Question: I'm trying to perform a 3D rotation on a UIView layer using 'CATransform3DMakeRotation'. I'm confused as to why this simple example doesn't show the perspective, but looks squished instead. I can get the rotation to work when using 'CATransform3DRotate', but I don't want to rotate by, I want to rotate to. Thanks.
'''
- (BOOL)application:(UIApplication *)application didFinishLaunchingWithOptions:(NSDictionary *)launchOptions
{
self.window = [[UIWindow alloc] initWithFrame:[[UIScreen mainScreen] bounds]];
UIView *newView = [[UIView alloc] initWithFrame:CGRectMake(100, 100, 100, 100)];
[newView setBackgroundColor:[UIColor orangeColor]];
UILabel *newLabel = [[UILabel alloc] initWithFrame:CGRectMake(10, 10, 50, 20)];
[newLabel setText:@"Hello"];
[newView addSubview:newLabel];
[self.window addSubview:newView];
CALayer *layer = newView.layer;
CATransform3D perspective = CATransform3DMakeRotation(1.0, 0, 1, 0);
perspective.m34 = -1 / 500;
layer.anchorPoint = CGPointMake(1.0, 0.5);
layer.zPosition = 99;
layer.transform = perspective;
self.window.backgroundColor = [UIColor whiteColor];
[self.window makeKeyAndVisible];
return YES;
}
'''
Here is a screenshot of what it looks like:

# UPDATE after David's Answer:
Just to strengthen David's point that order matters, I wanted to see the difference in the matrices and coded this up:
'''
CATransform3D transform1 = CATransform3DMakeRotation(-1, 0, 1, 0);
transform1.m34 = -1.0 / 500.0;
NSLog(@"%f %f %f %f", transform1.m11, transform1.m12, transform1.m13, transform1.m14);
NSLog(@"%f %f %f %f", transform1.m21, transform1.m22, transform1.m23, transform1.m24);
NSLog(@"%f %f %f %f", transform1.m31, transform1.m32, transform1.m33, transform1.m34);
NSLog(@"%f %f %f %f", transform1.m41, transform1.m42, transform1.m43, transform1.m44);
NSLog(@"==============================");
CATransform3D transform2 = CATransform3DIdentity;
transform2.m34 = -1.0 / 500.0;
transform2 = CATransform3DRotate(transform2, -1, 0, 1, 0);
NSLog(@"%f %f %f %f", transform2.m11, transform2.m12, transform2.m13, transform2.m14);
NSLog(@"%f %f %f %f", transform2.m21, transform2.m22, transform2.m23, transform2.m24);
NSLog(@"%f %f %f %f", transform2.m31, transform2.m32, transform2.m33, transform2.m34);
NSLog(@"%f %f %f %f", transform2.m41, transform2.m42, transform2.m43, transform2.m44);
NSLog(@"==============================");
CATransform3D transform3 = CATransform3DIdentity;
transform3 = CATransform3DRotate(transform3, -1, 0, 1, 0);
transform3.m34 = -1.0 / 500.0;
NSLog(@"%f %f %f %f", transform3.m11, transform3.m12, transform3.m13, transform3.m14);
NSLog(@"%f %f %f %f", transform3.m21, transform3.m22, transform3.m23, transform3.m24);
NSLog(@"%f %f %f %f", transform3.m31, transform3.m32, transform3.m33, transform3.m34);
NSLog(@"%f %f %f %f", transform3.m41, transform3.m42, transform3.m43, transform3.m44);
'''
Which produces this output:
'''
0.540302 0.000000 0.841471 0.000000
0.000000 1.000000 0.000000 0.000000
-0.841471 0.000000 0.540302 -0.002000
0.000000 0.000000 0.000000 1.000000
==============================
0.540302 0.000000 0.841471 -0.001683
0.000000 1.000000 0.000000 0.000000
-0.841471 0.000000 0.540302 -0.001081
0.000000 0.000000 0.000000 1.000000
==============================
0.540302 0.000000 0.841471 0.000000
0.000000 1.000000 0.000000 0.000000
-0.841471 0.000000 0.540302 -0.002000
0.000000 0.000000 0.000000 1.000000
'''
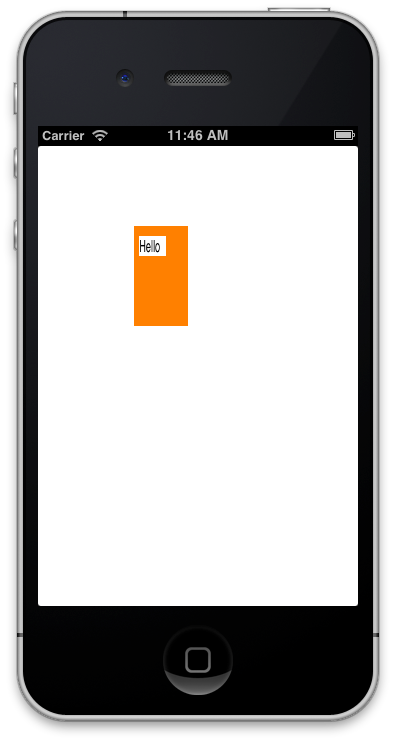
Answer: Setting the 'm34' value doesn't give you perspective for all transforms by magic (unfortunately). Since the rotation changes many different values of the transform you need to set the perspective on an identity message and then rotate that transform.
'''
CATransform3D rotationWithPerspective = CATransform3DIdentity;
rotationWithPerspective.m34 = -1.0/500.0;
rotationWithPerspective = CATransform3DRotate(rotationWithPerspective, angle, 0, 1, 0);
'''
The difference here from what you are doing is that you create an identity matrix and set perspective on that, then you rotate that matrix. The problem is that order matters.
---
If you know matrix math then you can verify the difference between the two transforms and see why yours does not give you any perspective. If you are interested in learning about the math behind transforms I wrote <URL>.